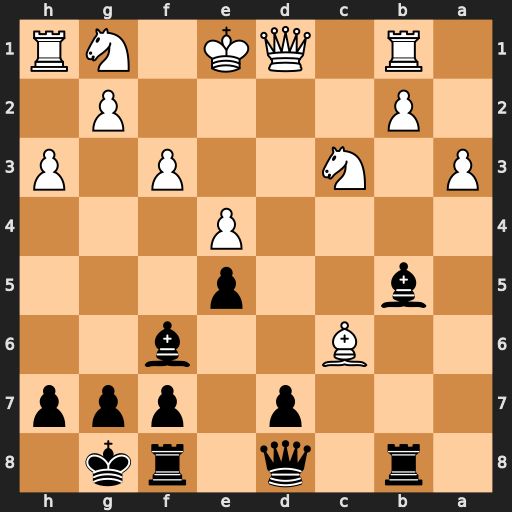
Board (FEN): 1r1q1rk1/3p1ppp/2B2b2/1b2p3/4P3/P1N2P1P/1P4P1/1R1QK1NR
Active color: b
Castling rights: K
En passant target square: -
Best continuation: Bh4+ g3 Bxg3+